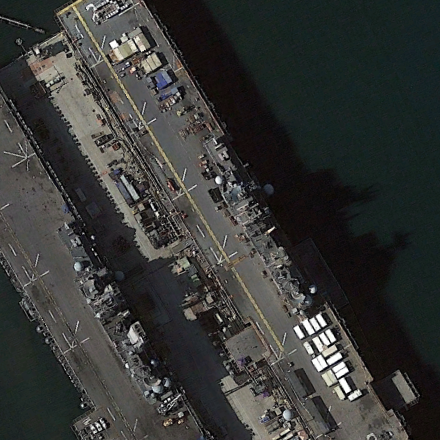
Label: Wasp-class_assault_ship